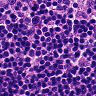
Metastatic tissue present: no